Field crop: maize
Growth stage: 2
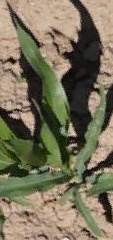
Species: maize